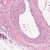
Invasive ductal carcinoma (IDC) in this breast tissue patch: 0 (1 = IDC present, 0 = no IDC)